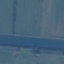
Land use / land cover: River